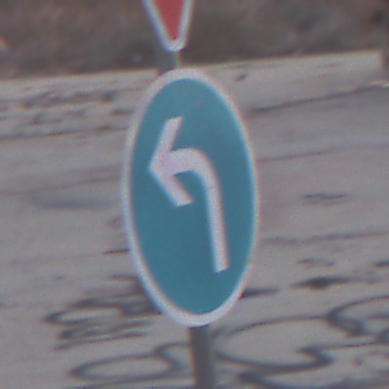
Verkehrszeichen: VorgeschriebeneFahrtrichtungLinks
Zusatzzeichen oben: VorfahrtGewaehren
Umgebung: Outdoor, Suburban
Tageszeit: SunriseSunset
Wetter: PartlyCloudy
Licht: Natural
Jahreszeit: NotSpecified
Kontrast: LowContrast